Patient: sex F, age 58
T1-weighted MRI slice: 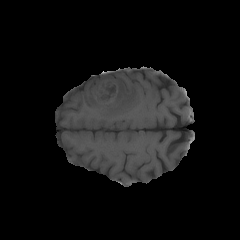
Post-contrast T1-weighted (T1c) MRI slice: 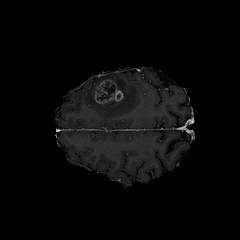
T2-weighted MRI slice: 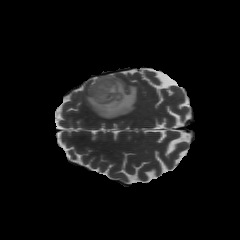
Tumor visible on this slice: yes
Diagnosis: Glioblastoma, IDH-wildtype
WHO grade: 4